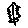
Label: tree